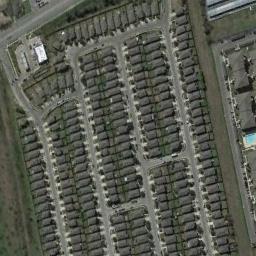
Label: mobile_home_park